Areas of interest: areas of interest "Park and greenspace"
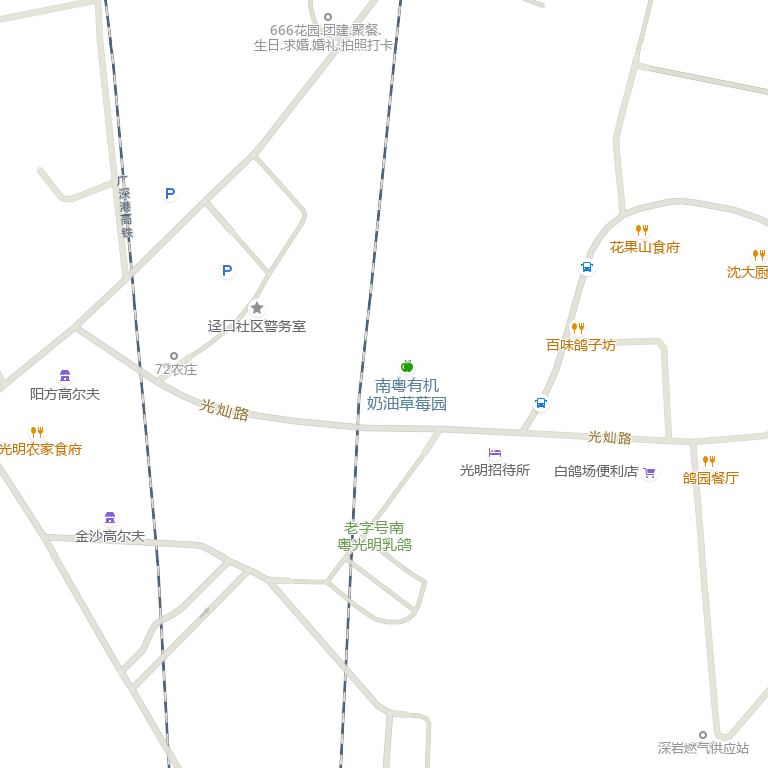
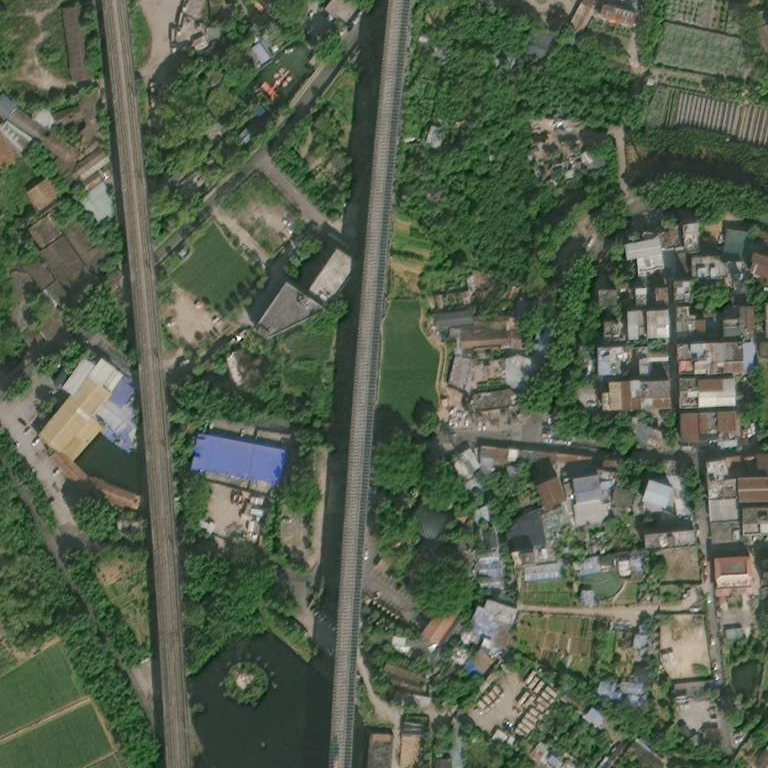